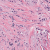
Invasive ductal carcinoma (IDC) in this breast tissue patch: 1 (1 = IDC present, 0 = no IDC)